Фокусное расстояние плоско-вогнутой линзы можно рассчитать как: \begin{equation} F=-\frac{R}{n-1}, \end{equation} где $R$ — радиус кривизны вогнутой поверхности, $n$ — показатель преломления материала линзы.
Измерьте радиус кривизны $R$ изогнутой поверхности предметного стекла (рис. 1).
Измерьте модуль фокусного расстояния $|F|$ линзы образованной изогнутой и плоской поверхностью стекла. Рассчитайте с помощью полученных величин показатель преломления стекла $n_1$.
Измерьте показатель преломления предметного стекла в случае его работы как плоскопараллельной пластины $n_2$.
Сравните полученные результаты.
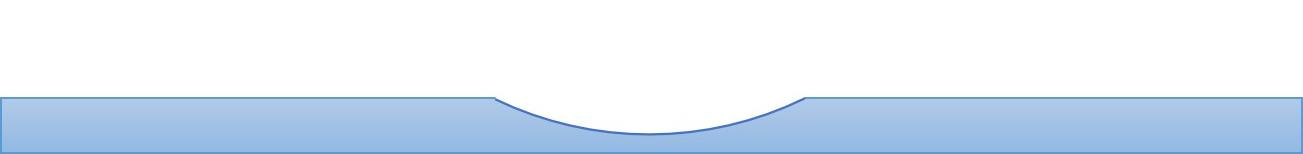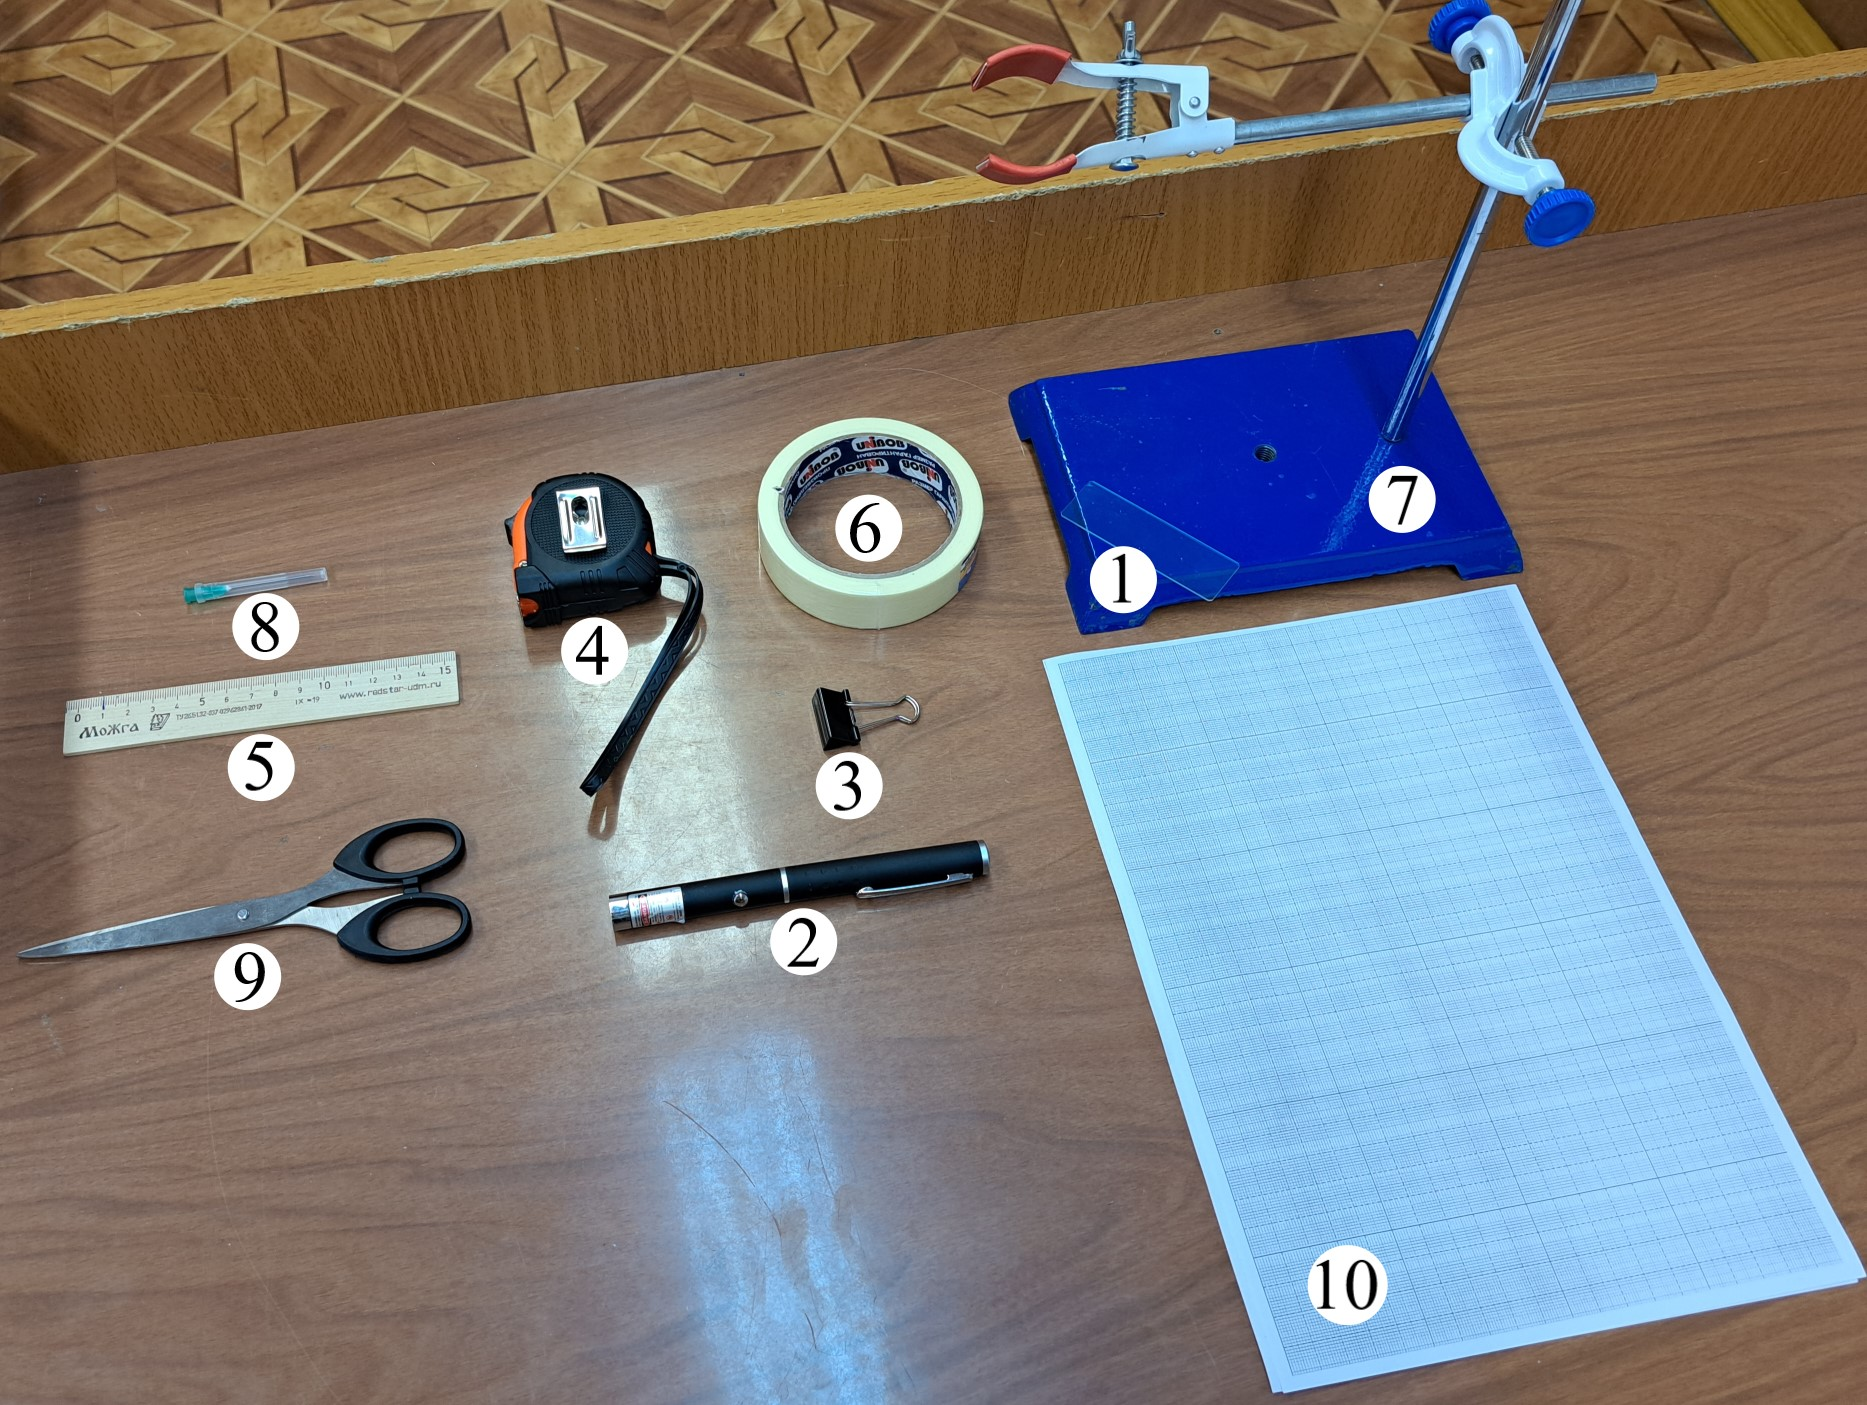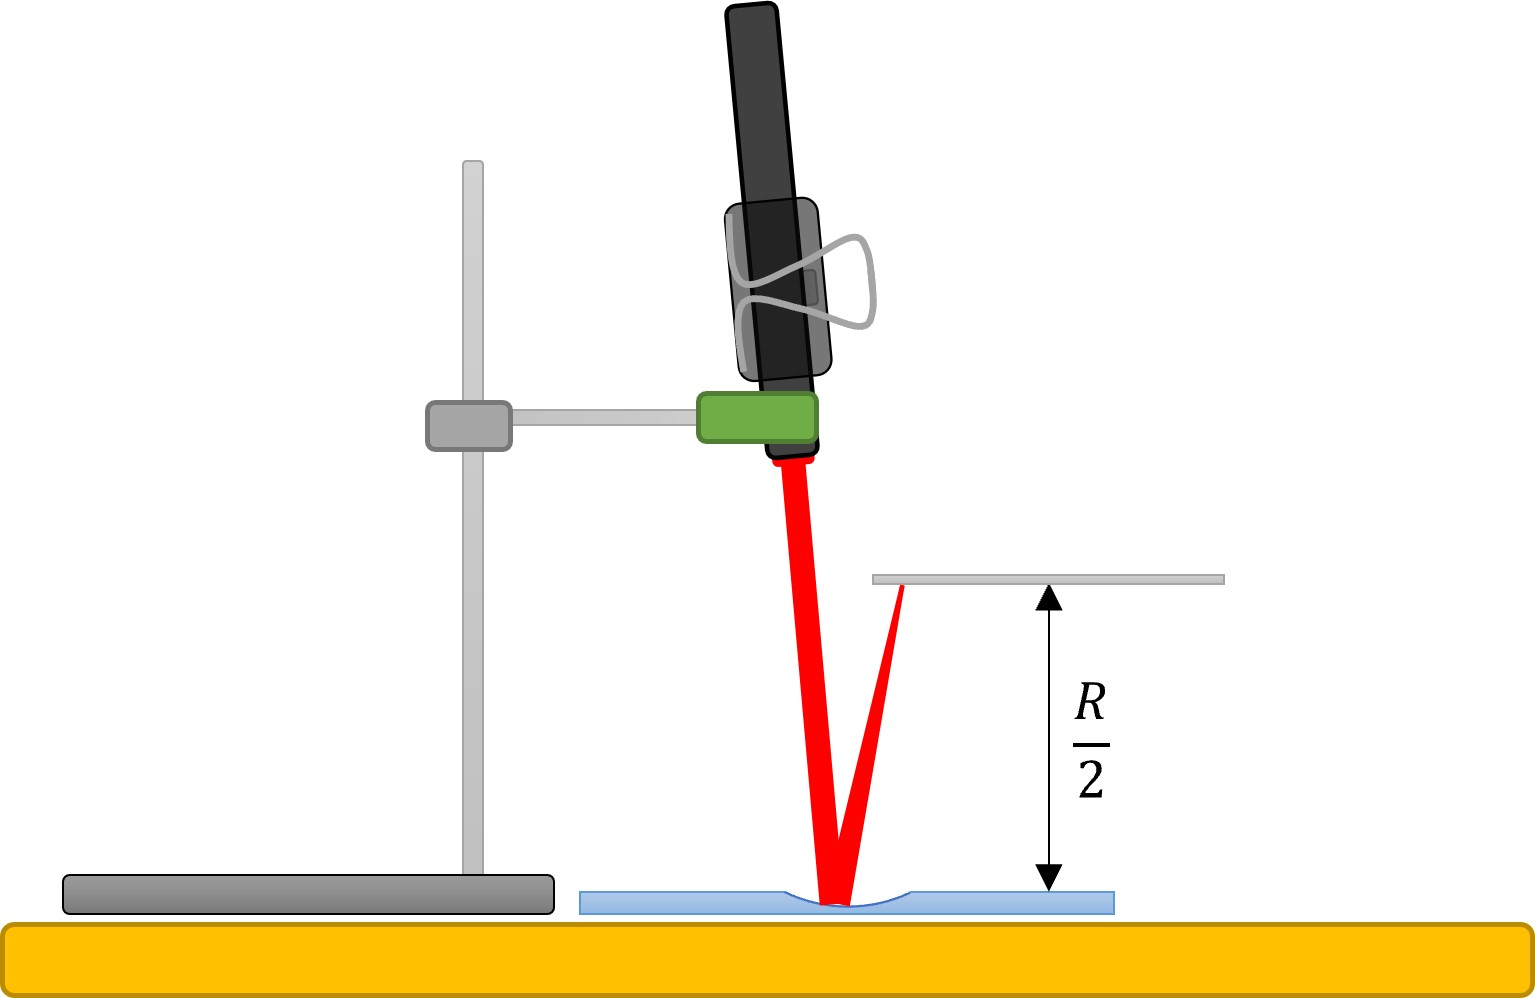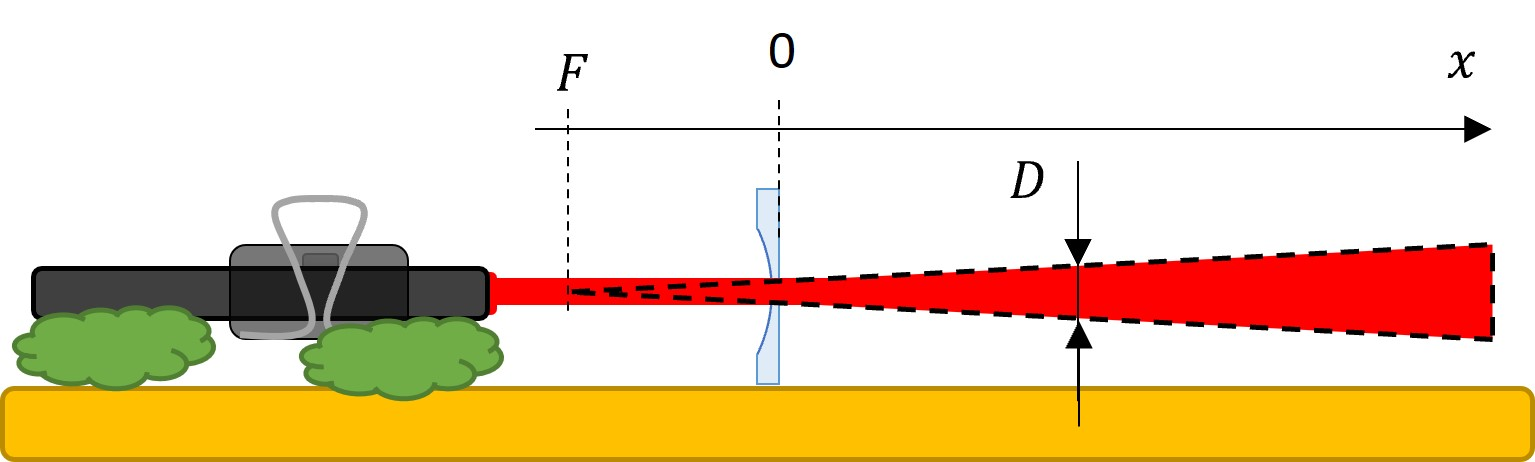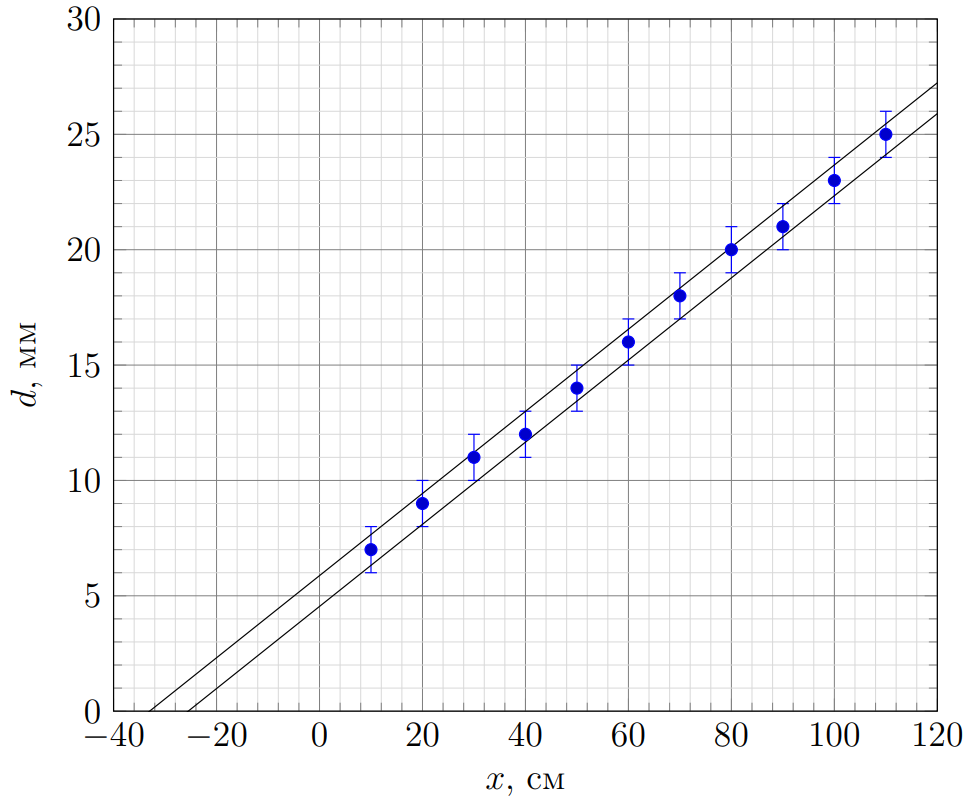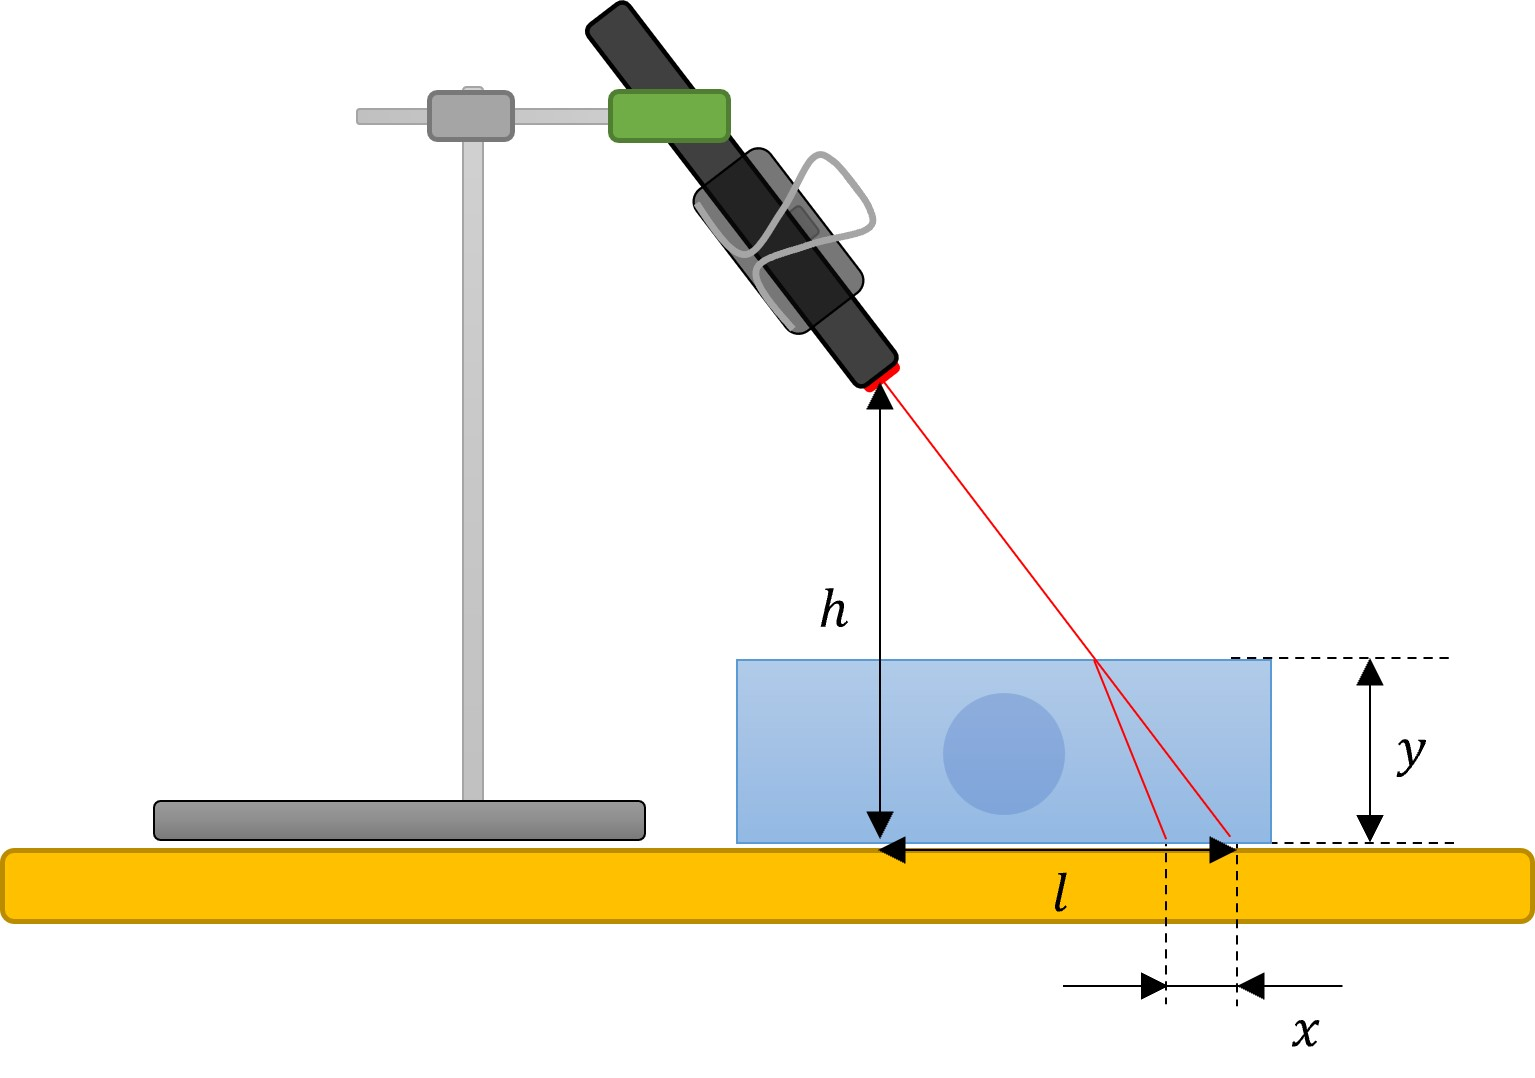
Измерьте радиус кривизны $R$ изогнутой поверхности предметного стекла (рис. 1).
Решение: Для измерения радиуса кривизны изогнутой поверхности стекла посветим на него лазерным лучом под небольшим углом падения (рисунок 1).  Лазерный луч достаточно широкий, поэтому разные его части попадают на разные части поверхности. Изогнутая поверхность стекла будет вести себя подобно вогнутому зеркалу, фокусируя лазерный луч на расстоянии полурадиуса кривизны поверхности. Для измерения положения фокусировки лазерного луча возьмем небольшой кусочек бумаги, на котором будем наблюдать зайчик отраженного от поверхности зеркала луча. В том месте, где размер зайчика станет минимальным, и будет находиться фокус отражающей поверхности. Измерения дают значение: $$ R/2= (6.9\pm0.2) \ \text{см}. $$ Погрешность измерения обусловлена как приборной погрешностью рулетки, так и некоторой наблюдаемой размытостью фокусировки луча. Тогда радиус кривизны поверхности составляет:
Ответ: $$R= (13.8\pm0.4) \ \text{см}$$

Измерьте модуль фокусного расстояния $|F|$ линзы образованной изогнутой и плоской поверхностью стекла. Рассчитайте с помощью полученных величин показатель преломления стекла $n_1$.
Решение: Для определения фокусного расстояния линзы поставим стеклышко вертикально и будем светить на него горизонтальным лучом лазера. Параллельный лазерный пучок после прохождения через линзу станет расходящимся, как бы выходящим из заднего фокуса линзы.  Измерим зависимость диаметра лазерного пучка от расстояния до линзы. Для этого будем наблюдать зайчик от лазера на экране. $x,~см$$10.0$$20.0$$30.0$$40.0$$50.0$$60.0$$70.0$$80.0$$90.0$$100.0$$110.0$$d,~мм$$7$$9$$11$$12$$14$$16$$18$$20$$21$$23$$25$ Построим график найденной зависимости.  Видно, что она хорошо описывается линейной функцией. Экстраполируем данные до пересечения с осью $x$. В этой точке диаметр должен обратиться в $0$, то есть пучок света как бы выходит из этой точки. Таким образом координата этой точки соответствует модулю фокусного расстояния линзы: Погрешность этого измерения оценим, проведя крайние прямые через экспериментальные точки. Рассчитаем на основе данных о радиусе кривизны поверхности линзы и ее фокусном расстоянии показатель преломления стекла: Погрешность измерения оценим, сложив относительные погрешности измерения радиуса кривизны и фокусного расстояния линзы: | $x,~см$ | $10.0$ | $20.0$ | $30.0$ | $40.0$ | $50.0$ | $60.0$ | $70.0$ | $80.0$ | $90.0$ | $100.0$ | $110.0$ | | --- | --- | --- | --- | --- | --- | --- | --- | --- | --- | --- | --- | | $d,~мм$ | $7$ | $9$ | $11$ | $12$ | $14$ | $16$ | $18$ | $20$ | $21$ | $23$ | $25$ |
Ответ: $$|F|=(29\pm3) \ \text{см}$$  Погрешность этого измерения оценим, проведя крайние прямые через экспериментальные точки. Рассчитаем на основе данных о радиусе кривизны поверхности линзы и ее фокусном расстоянии показатель преломления стекла:
Ответ: \begin{equation} n=1+\frac{|F|}{R}=1.47\pm0.06\end{equation}  Погрешность измерения оценим, сложив относительные погрешности измерения радиуса кривизны и фокусного расстояния линзы:
Ответ: \begin{equation} \sigma_n=(n-1)(\varepsilon_{|F|} + \varepsilon_{R})=0.06\end{equation}

Измерьте показатель преломления предметного стекла в случае его работы как плоскопараллельной пластины $n_2$.
Решение: Измерим показатель преломления стекла способом, в котором предметное стекло будет выступать в роли плоскопарараллельной пластины. Для существенного смещения луча, необходимо, чтобы лазерный луч проходил большой путь внутри стекла, поэтому будем пускать лучик через боковую поверхность так, чтобы луч двигался во всей ширине стекла. Соберем установку, изображенную на рисунке 3. Для этого зажмем лазер в лапке штатива и направим лазерный луч под некоторым углом к поверхности стола. Предварительно наклеим на выходное отверстие лазера малярный скотч, в котором проткнем иглой небольшую дырку для уменьшения ширины пучка лазера. Поставим на стол предметное стекло так, чтобы оно находилось в плоскости падения лазерного луча на поверхность стола и при этом лазерный луч падал на торец стекла. Свет, попадая на границу раздела воздуха и стекла, будет преломляться, и освещать противоположную грань стекла и поверхность стола под ним. Так как лучик света все-таки достаточно широкий, то часть света будет проходить «мимо» стекла и попадать на поверхность стола без преломления.  Измерим расстояние между лазерными зайчиками на столе от преломленного и от непреломленного лучей $x$. Также измерим геометрические величины необходимы для расчета угла падения луча $h$ и $l$ (см. рисунок 3) и ширину стекла $y=(2.50\pm0.05)~см$. Проведем эксперимент несколько раз и занесем данные в таблицу. $l,~см$$26.7$$37.5$$37.2$$27.2$$21.3$$h,~см$$24.0$$18.5$$25.7$$34.5$$41.1$$x,~мм$$1.30$$3.10$$2.00$$0.85$$0.50$$n$$1.46$$1.45$$1.51$$1.51$$1.52$ Найдем связь между измеренными величинами и показателем преломления стекла. Угол падения луча $\alpha$ определяется величинами $h$ и $l$: \begin{equation} \operatorname{tg} \alpha=\frac{l}{h}. \end{equation} Угол преломления луча $\beta$ связан с углом падения законом Снеллиуса: \begin{equation} \sin \alpha=n\sin \beta. \end{equation} Вычислим геометрически величину $x$: \begin{equation} x=h(\operatorname{tg} \alpha - \operatorname{tg} \beta). \end{equation} После некоторых математических преобразований получим выражение для показателя преломления стекла: \begin{equation} n=\frac{l}{\sqrt{l^2+h^2}}\cdot\sqrt{\frac{1}{({l}/{h}-{x}/{y})^2}+1}. \end{equation} Для оценки приборной погрешности изменим значение величины $x$ на величину погрешности $\sigma_x =0.5~мм$: \begin{equation} \sigma_{n \ \text{приб}}=n(x=1.35 \ \text{мм})-n(x=1.30 \ \text{мм})=1.50-1.46=0.04. \end{equation} Для расчета случайной погрешности рассчитаем среднее отклонение от среднего: $$ \sigma_{n \ \text{случ}}=0.03. $$ Тогда среднее значение показателя преломления составляет: | $l,~см$ | $26.7$ | $37.5$ | $37.2$ | $27.2$ | $21.3$ | | --- | --- | --- | --- | --- | --- | | $h,~см$ | $24.0$ | $18.5$ | $25.7$ | $34.5$ | $41.1$ | | $x,~мм$ | $1.30$ | $3.10$ | $2.00$ | $0.85$ | $0.50$ | | $n$ | $1.46$ | $1.45$ | $1.51$ | $1.51$ | $1.52$ |
Ответ: $$n_2=1.49\pm0.07$$

Сравните полученные результаты.
Решение: Видно, что значения показателей преломления $n_1$ и $n_2$, измеренные двумя способами совпадают в пределах погрешности.
Темы:
E, Оптика, Геометрическая оптика, Преломление, IEPhO, Сферическое зеркало, Линзы, Зеркало, Закон Снеллиуса